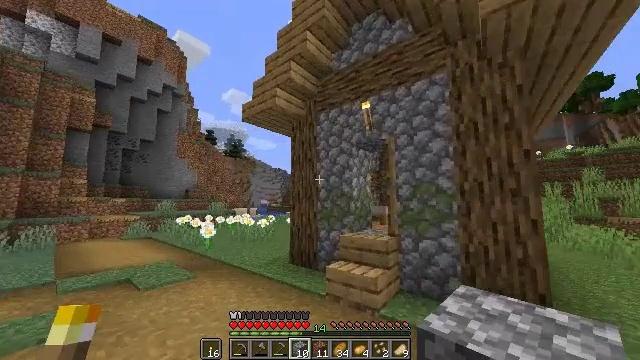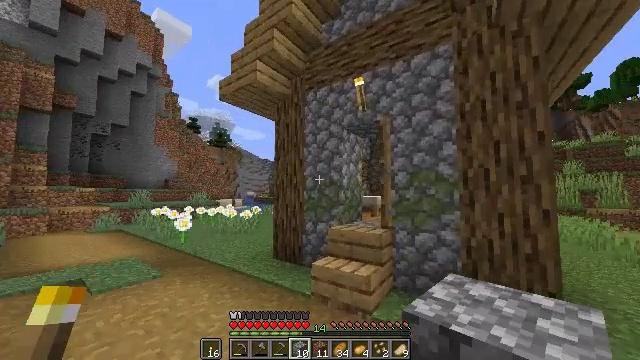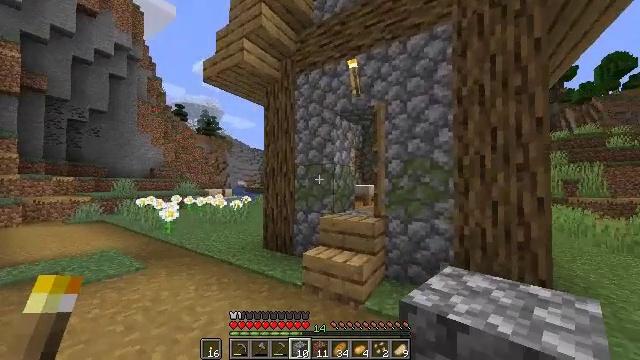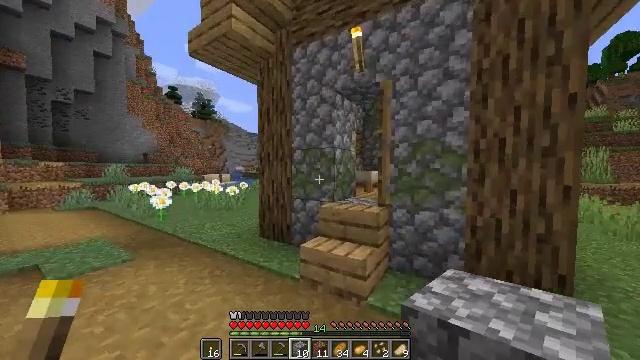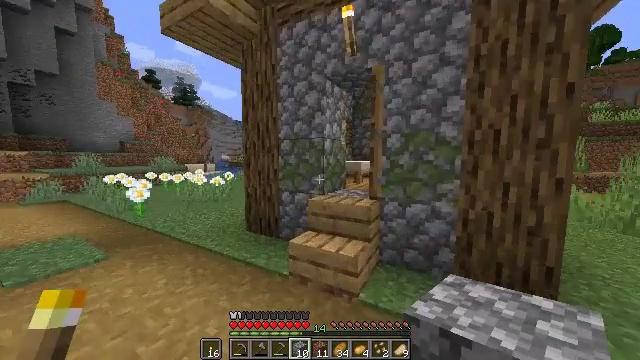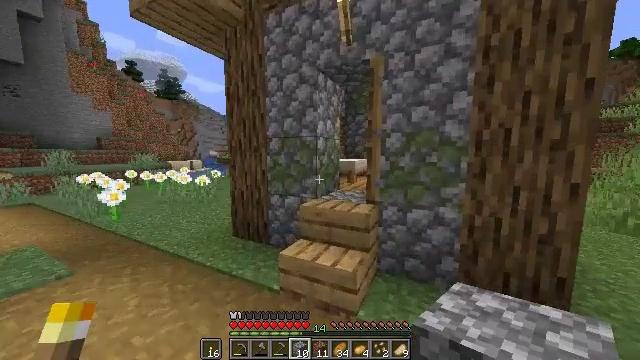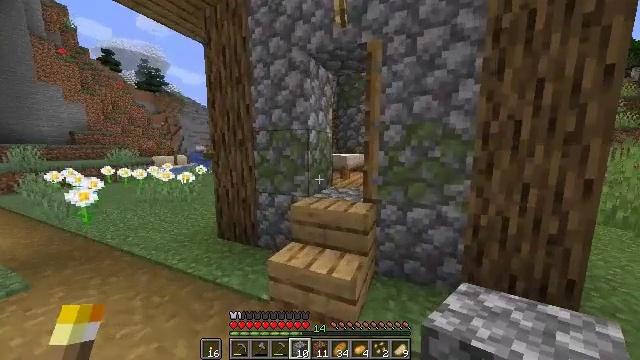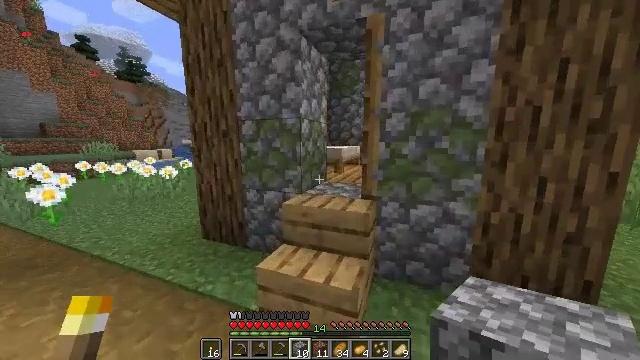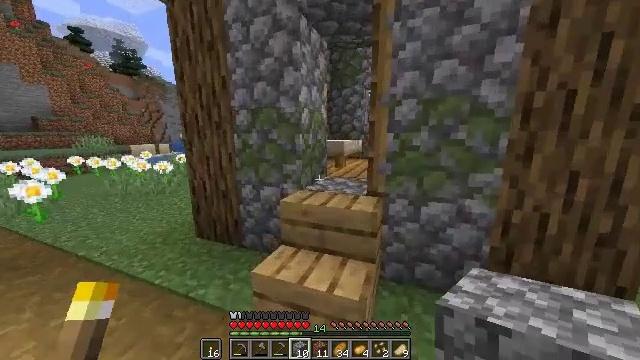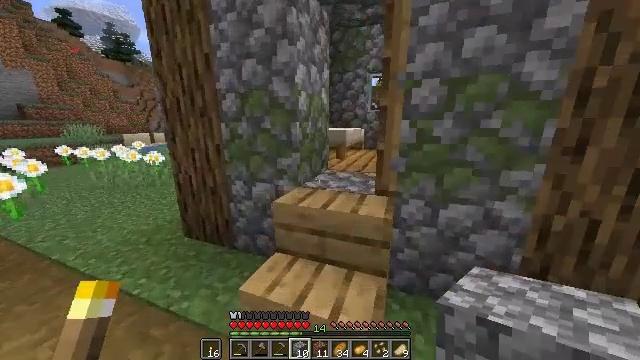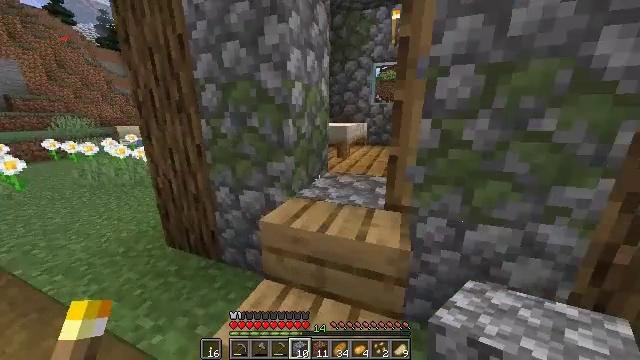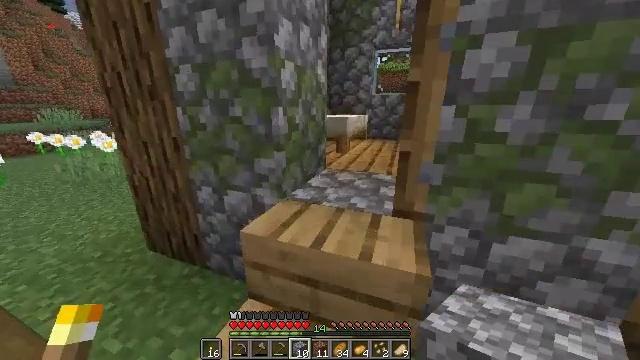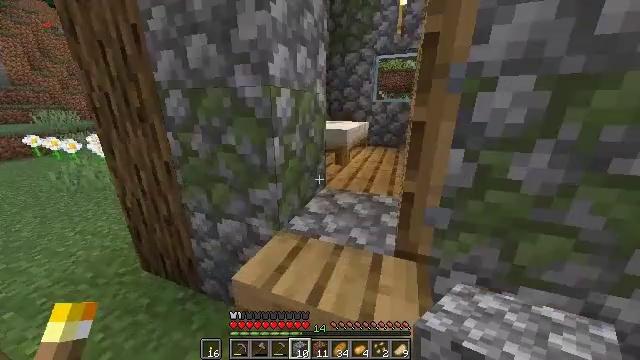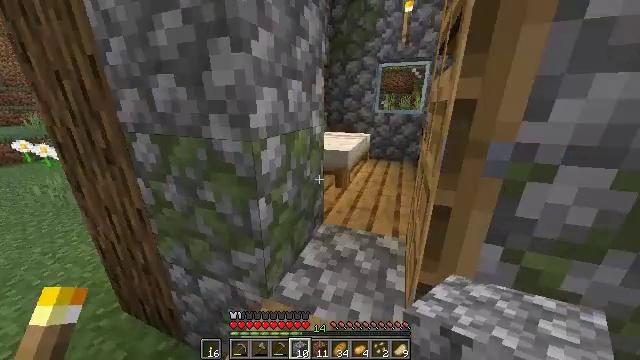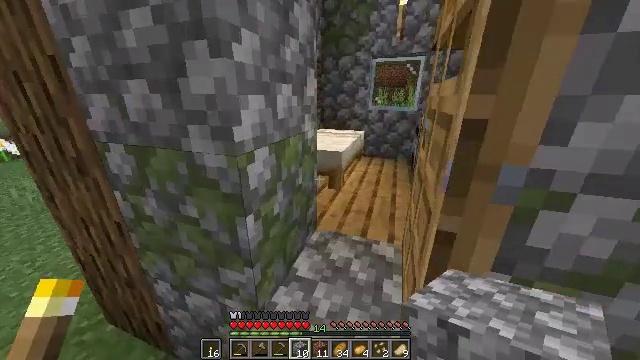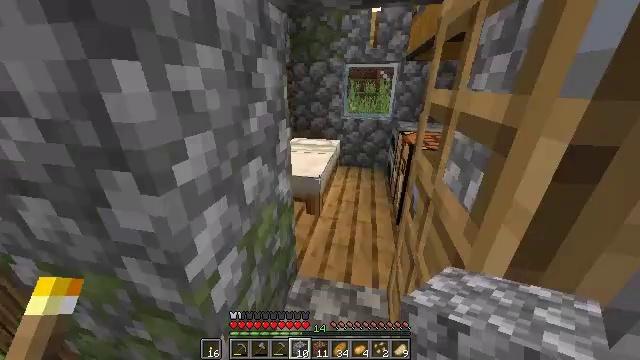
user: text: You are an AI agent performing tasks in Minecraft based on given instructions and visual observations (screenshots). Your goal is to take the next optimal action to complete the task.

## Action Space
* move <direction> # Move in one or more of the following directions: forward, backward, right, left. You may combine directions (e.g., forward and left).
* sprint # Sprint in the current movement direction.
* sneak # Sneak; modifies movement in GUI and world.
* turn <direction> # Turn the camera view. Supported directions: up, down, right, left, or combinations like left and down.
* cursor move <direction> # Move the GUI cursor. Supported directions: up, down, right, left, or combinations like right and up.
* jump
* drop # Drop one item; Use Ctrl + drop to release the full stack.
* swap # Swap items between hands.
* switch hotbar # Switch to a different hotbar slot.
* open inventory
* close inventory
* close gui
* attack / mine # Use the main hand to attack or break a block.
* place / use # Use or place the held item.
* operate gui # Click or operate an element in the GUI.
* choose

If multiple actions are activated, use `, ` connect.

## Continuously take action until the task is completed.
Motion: motion action
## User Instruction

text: Combine yellow wool and wooden planks to craft a yellow bed.
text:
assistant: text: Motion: move forward, sprint, turn right and down
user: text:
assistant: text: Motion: move forward, sprint, turn right and down
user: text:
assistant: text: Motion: move forward, sprint, turn down
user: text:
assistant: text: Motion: move forward, sprint, turn right and down
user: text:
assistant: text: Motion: move forward, sprint, turn right and down
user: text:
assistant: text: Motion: move forward, sprint, turn right and down
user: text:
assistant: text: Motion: move forward, sprint, turn right and down
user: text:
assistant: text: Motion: move forward, sprint, turn down
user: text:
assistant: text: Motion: move forward, sprint, turn down
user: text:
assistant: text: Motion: move forward, sprint, turn down
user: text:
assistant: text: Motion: move forward, turn down
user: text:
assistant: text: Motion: move forward
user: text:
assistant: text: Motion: move forward, turn down
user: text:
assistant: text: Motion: move forward, turn right and down
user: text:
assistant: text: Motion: move forward, turn right and down
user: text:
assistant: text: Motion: move forward, turn right and down
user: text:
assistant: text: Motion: move forward, turn right
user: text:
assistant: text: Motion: move forward
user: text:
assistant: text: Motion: move forward
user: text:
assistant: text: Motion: move forward, turn right
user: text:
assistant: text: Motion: move forward and move left, turn right and down
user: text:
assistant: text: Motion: move forward and move left, turn right and down
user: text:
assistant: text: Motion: move forward and move left, turn right and down
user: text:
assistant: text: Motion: move forward and move left, turn right
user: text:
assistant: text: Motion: move forward and move left, turn right
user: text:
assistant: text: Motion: turn right
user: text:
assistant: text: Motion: turn right
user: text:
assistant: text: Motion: use / place
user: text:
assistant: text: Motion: use / place
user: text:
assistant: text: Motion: use / place